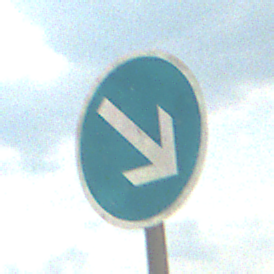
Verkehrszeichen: VorgeschriebeneVorbeifahrtRechts
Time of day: MorningAfternoon
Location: Outdoor (Beach)
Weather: PartlyCloudy
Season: NotSpecified
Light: Natural